Interaction volume radius: 5 \u00c5
Interaction volume height: 25 \u00c5
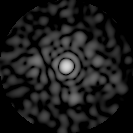
Disorder parameter: 0.8597